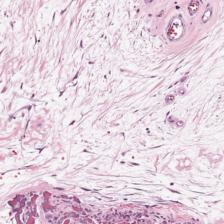
Label: Non-Viable-Tumor